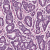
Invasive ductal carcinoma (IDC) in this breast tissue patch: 1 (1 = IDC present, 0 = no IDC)